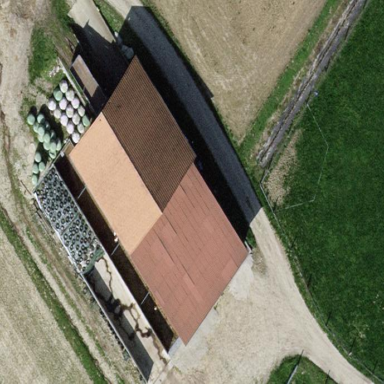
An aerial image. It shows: Farmyard area.